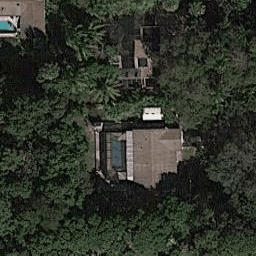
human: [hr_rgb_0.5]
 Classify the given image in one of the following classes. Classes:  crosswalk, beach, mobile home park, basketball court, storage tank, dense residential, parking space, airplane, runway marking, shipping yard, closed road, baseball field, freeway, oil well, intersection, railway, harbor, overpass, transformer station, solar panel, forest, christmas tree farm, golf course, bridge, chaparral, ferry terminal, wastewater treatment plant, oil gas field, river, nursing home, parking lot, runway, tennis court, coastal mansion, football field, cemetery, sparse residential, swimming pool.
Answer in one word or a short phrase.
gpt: sparse residential